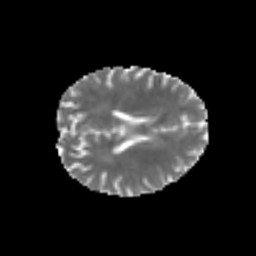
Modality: MD
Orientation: axial
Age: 25
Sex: male
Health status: healthy